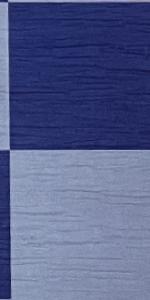
Label: Empty